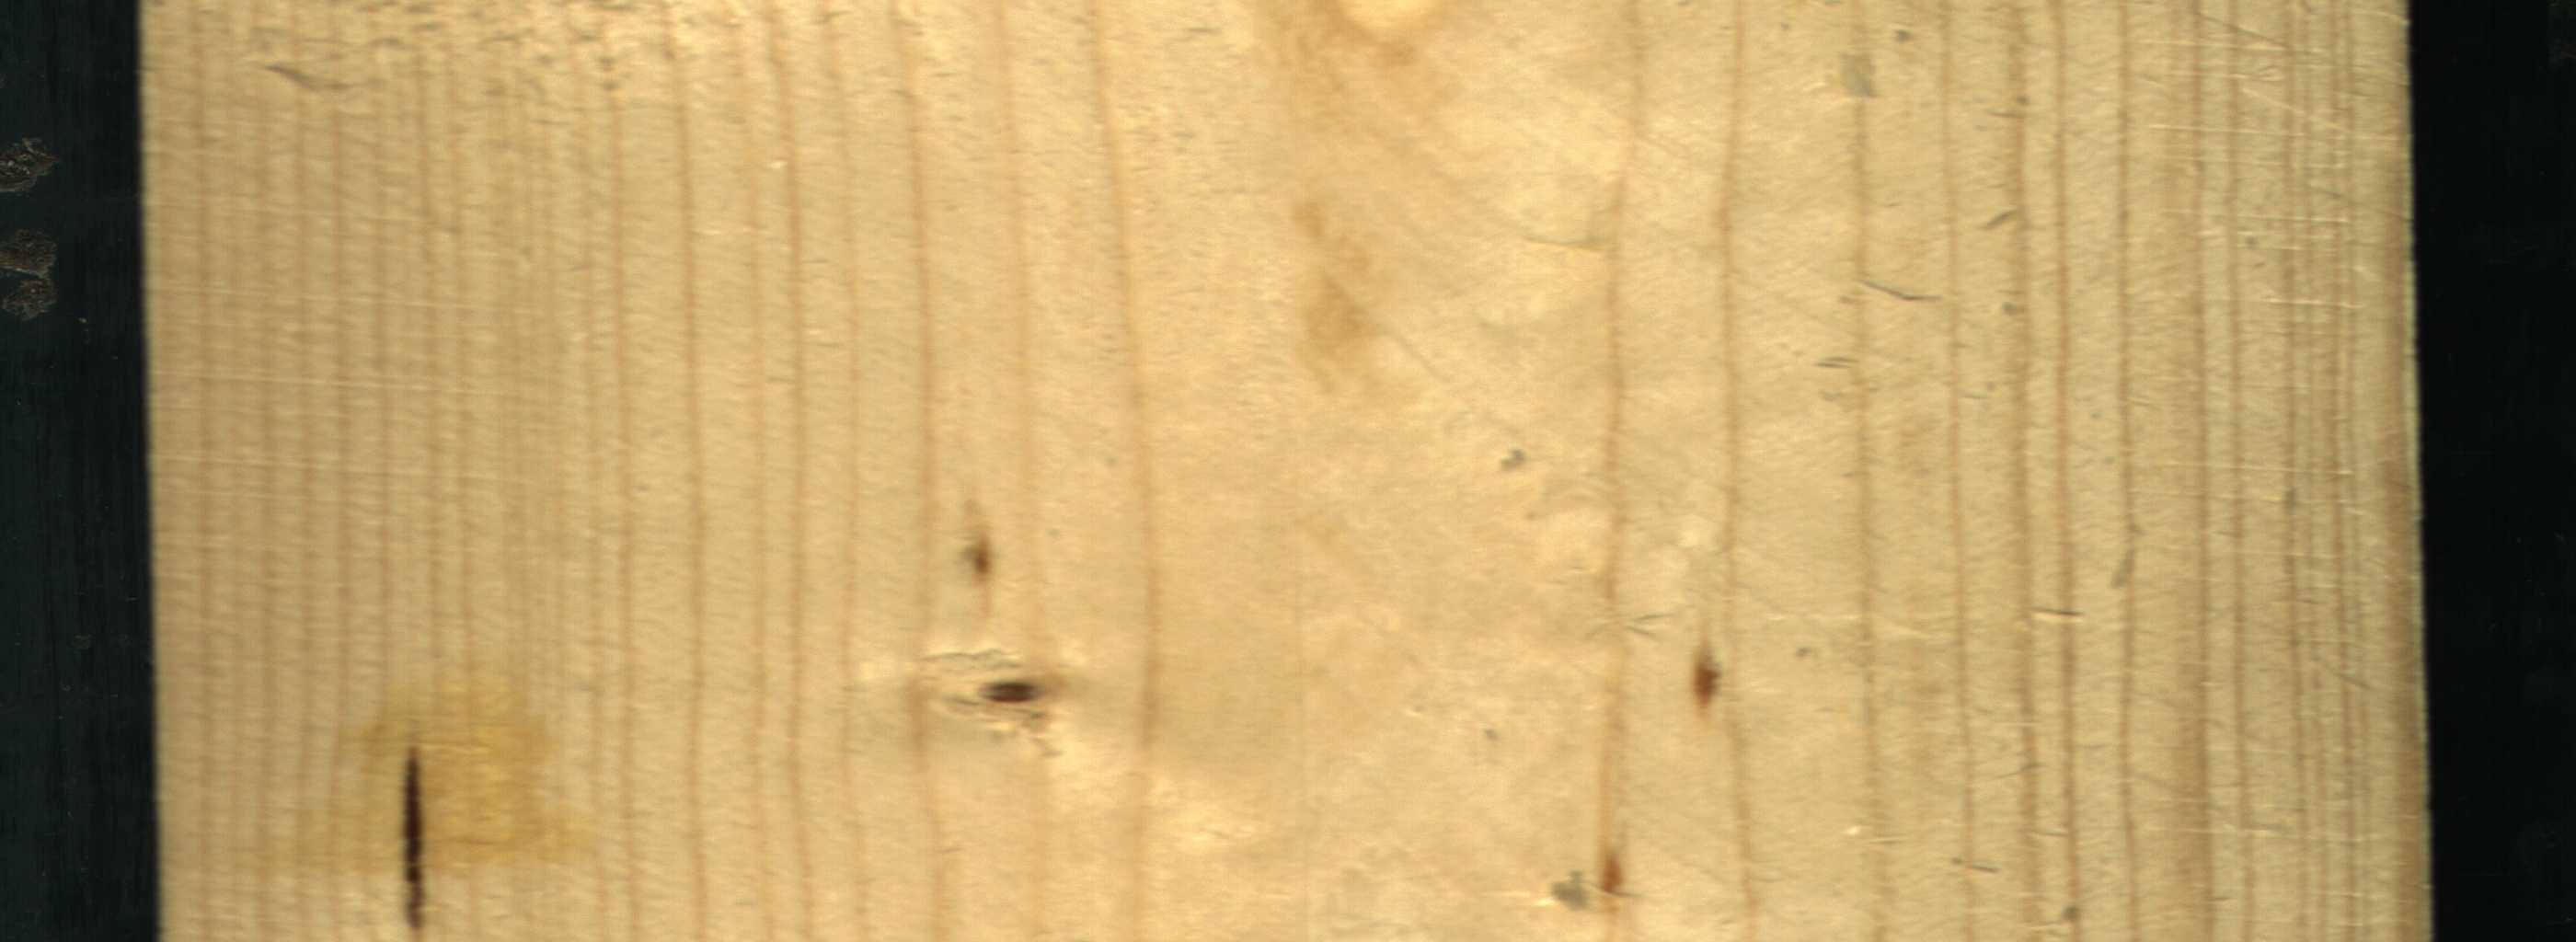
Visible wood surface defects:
resin
resin
Live_Knot